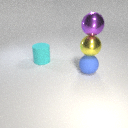
large purple metal sphere above large blue rubber sphere